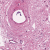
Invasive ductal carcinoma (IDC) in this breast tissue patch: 0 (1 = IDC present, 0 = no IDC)